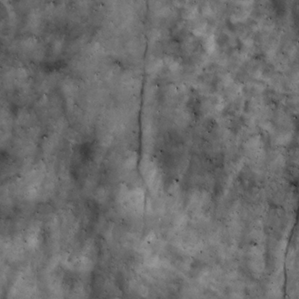
Label: non_frost